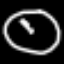
Label: clock